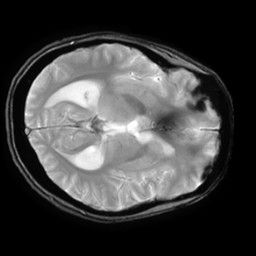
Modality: T2starw
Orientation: axial
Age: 25
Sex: female
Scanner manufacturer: ge
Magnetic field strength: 3 T
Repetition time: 0.65 s
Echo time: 0.02 s